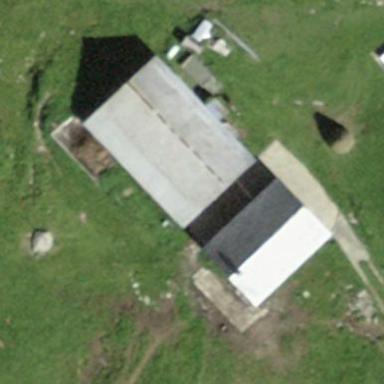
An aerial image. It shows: Farmyard area.